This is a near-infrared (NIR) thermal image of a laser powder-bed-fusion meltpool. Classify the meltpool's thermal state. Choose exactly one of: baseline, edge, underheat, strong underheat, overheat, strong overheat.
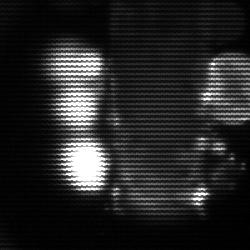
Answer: strong underheat